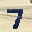
Label: 7